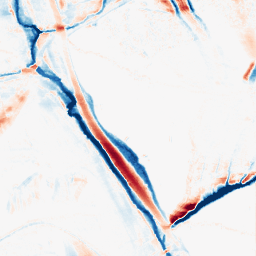
Category: morphological
Decomposition family: morphological_ellipse
Decomposition parameters: operation: average
width: 10
height: 30
Upsampling method: sinc_hamming
Upsampling parameters: scale: 2
kernel_size: 4
Upsampling scale: 2